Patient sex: M
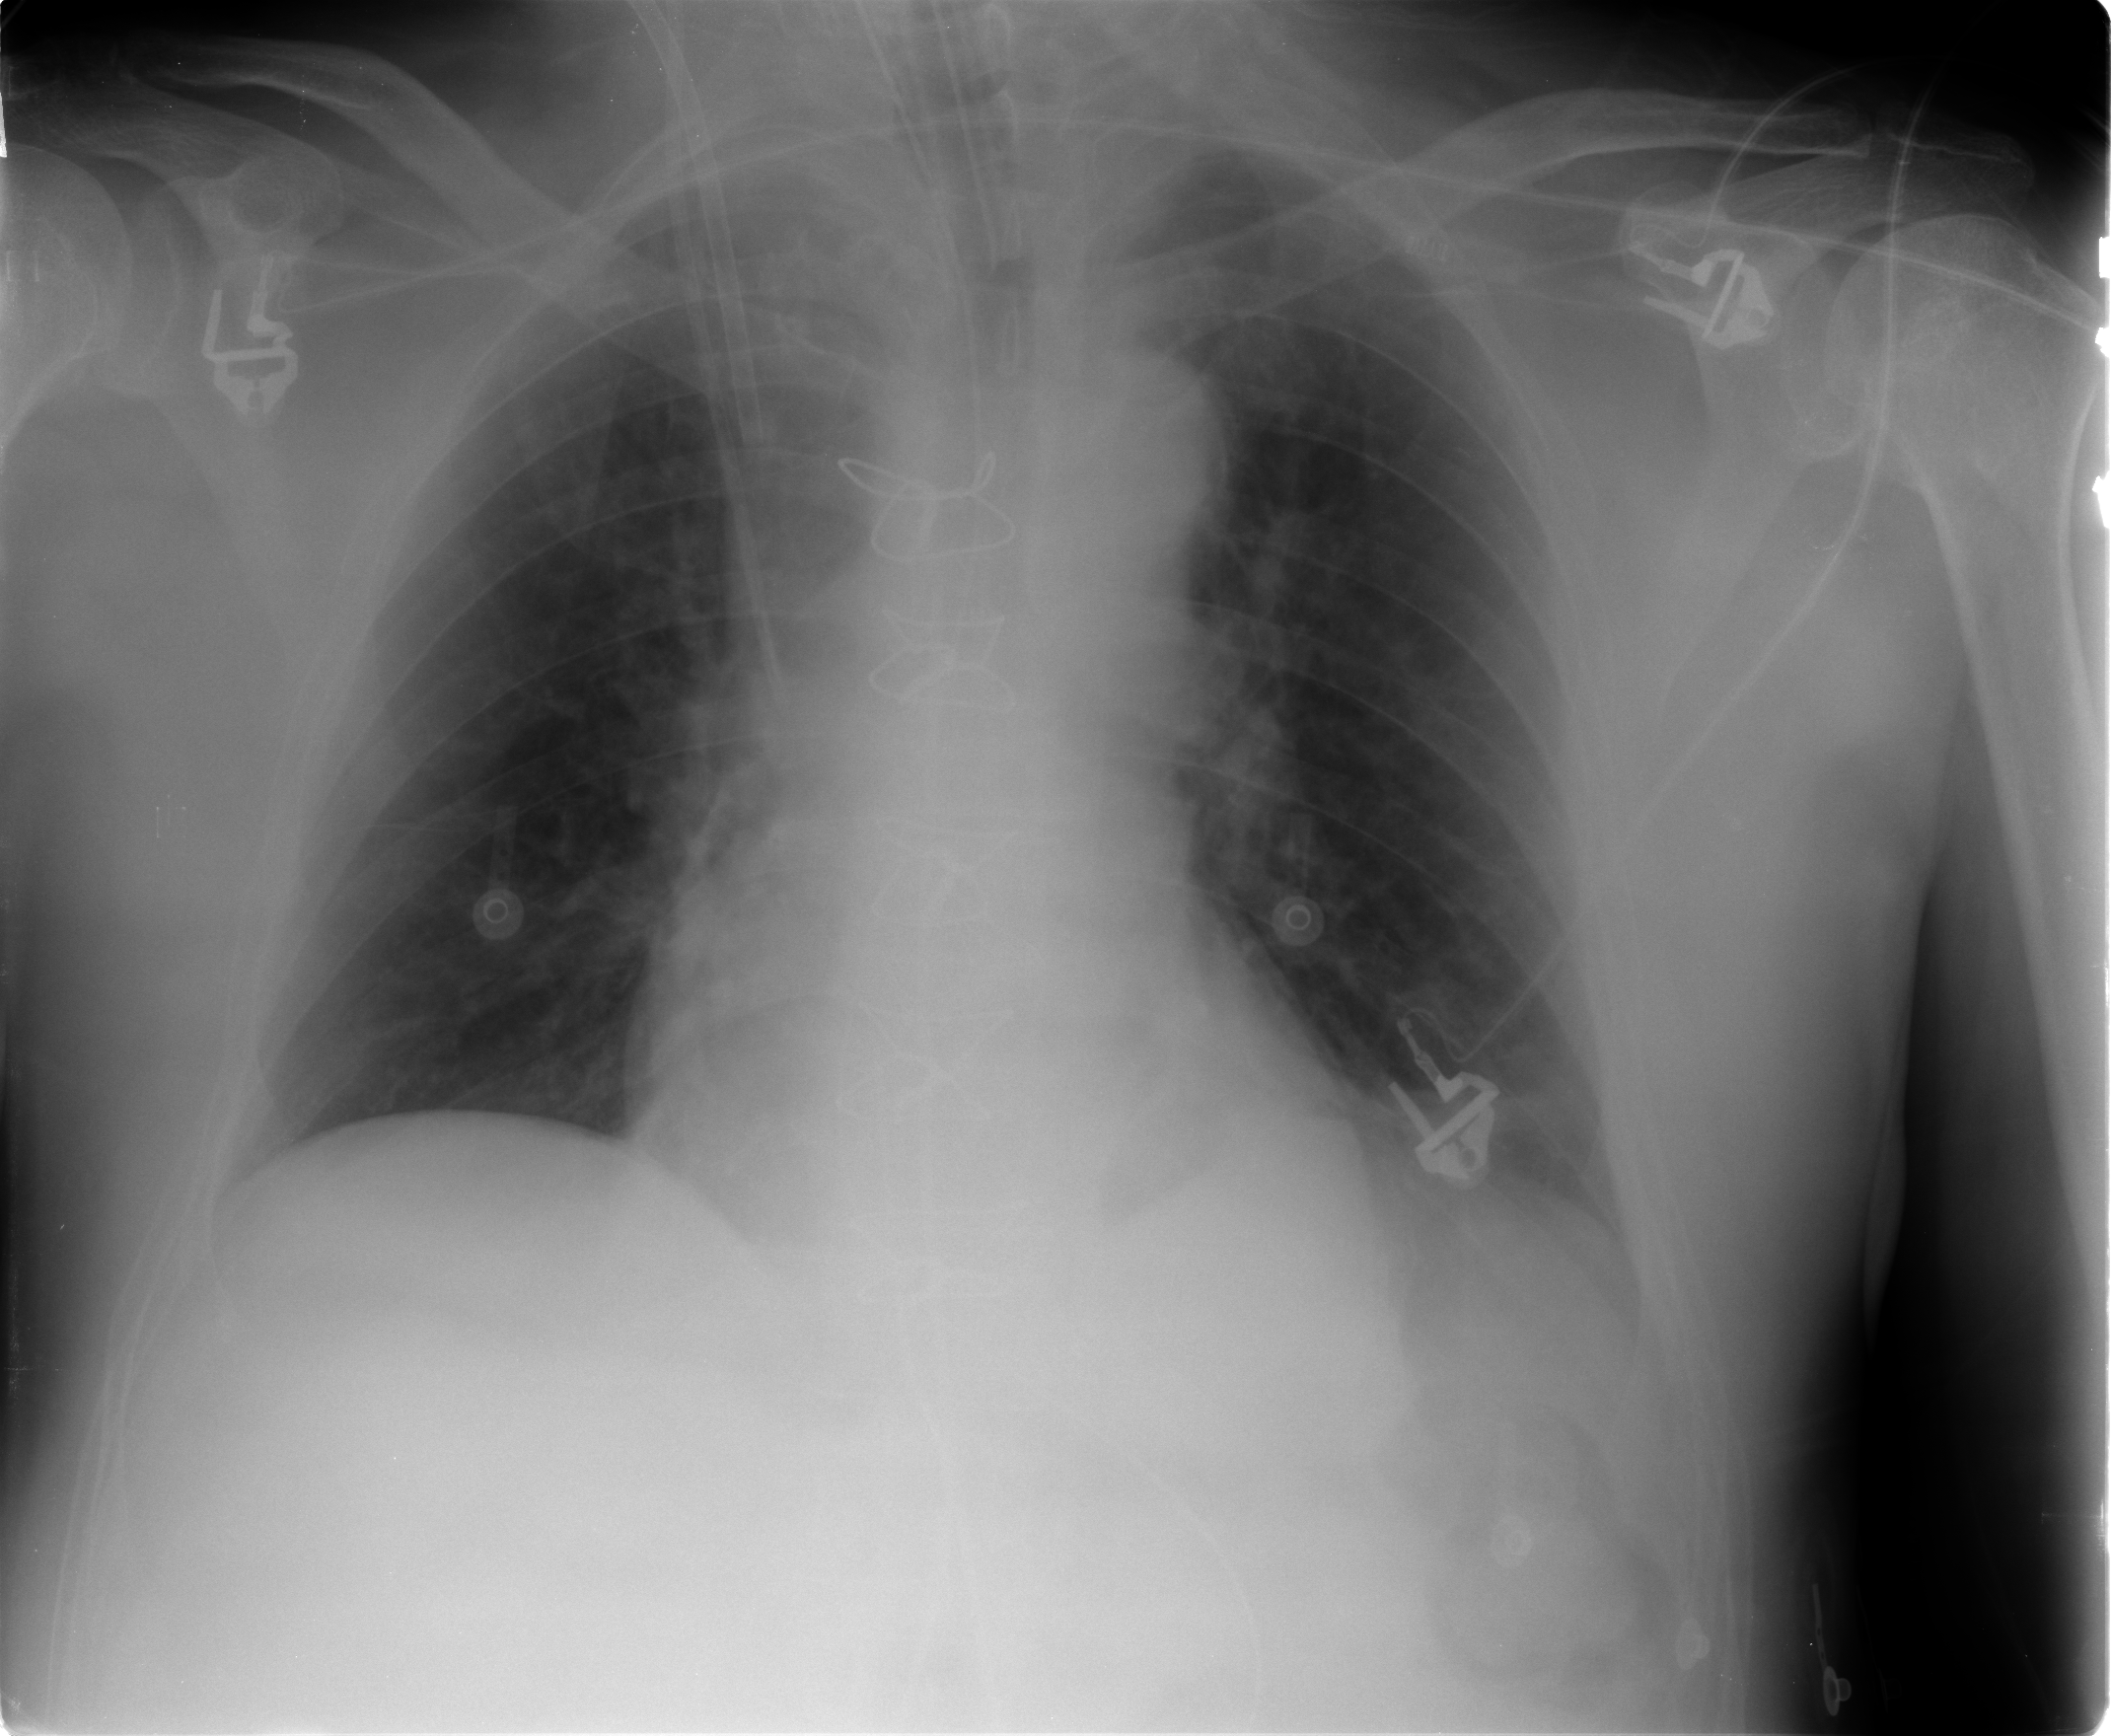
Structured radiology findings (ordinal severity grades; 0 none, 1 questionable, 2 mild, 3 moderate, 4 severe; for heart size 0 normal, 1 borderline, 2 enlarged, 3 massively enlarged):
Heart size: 0
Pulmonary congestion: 1
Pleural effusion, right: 0
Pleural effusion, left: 0
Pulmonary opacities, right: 0
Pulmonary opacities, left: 0
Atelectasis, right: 1
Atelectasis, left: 1